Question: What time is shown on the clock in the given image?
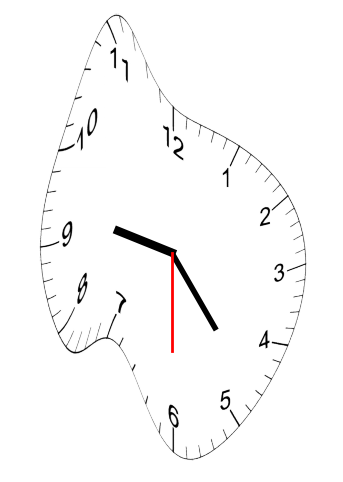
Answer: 09:23:30